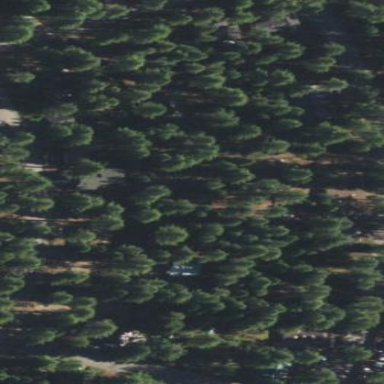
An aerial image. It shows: Woodland with evergreen needle-leaved trees.